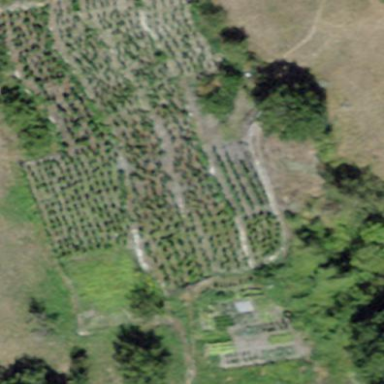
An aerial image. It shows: Vineyard.